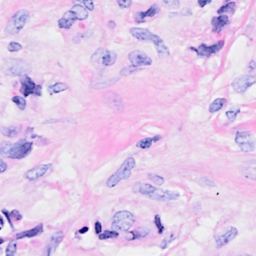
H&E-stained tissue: Breast